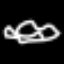
Label: squiggle